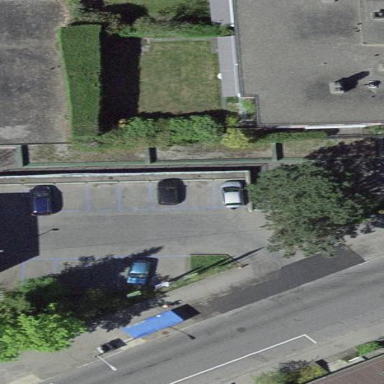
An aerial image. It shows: Street-side parking area.